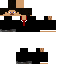
A male human skin with dark skin, wearing brown long hair dressed in a blue suit and black pants, featuring a closed mouth.